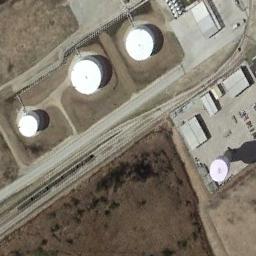
Label: storage tanks